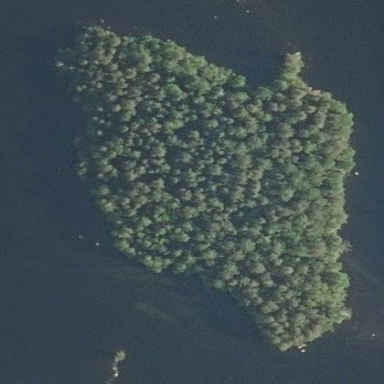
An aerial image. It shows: Island.